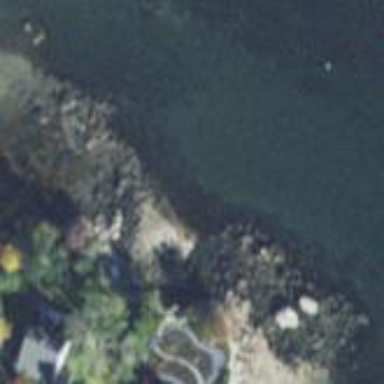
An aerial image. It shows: Rocky reef with tidal characteristics.